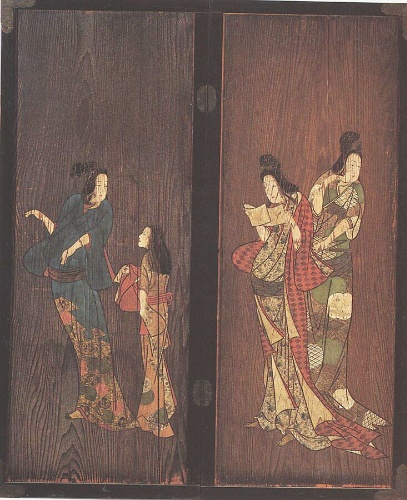
Object type: Two (separate) sliding panels
Classification: Paintings
Medium: Two (separate) sliding panels with paintings; mineral pigments on cedar
Culture: Japan
Period: early Edo period (1615–1868)
Dimensions: Overall (each panel): 69 x 28 1/2 in. (175.3 x 72.4 cm)
Department: Asian Art
Credit line: Rogers Fund, 1990
Accession year: 1990
Repository: Metropolitan Museum of Art, New York, NY
Tags: Women